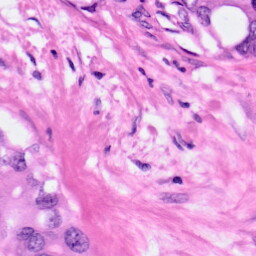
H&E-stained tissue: Pancreatic